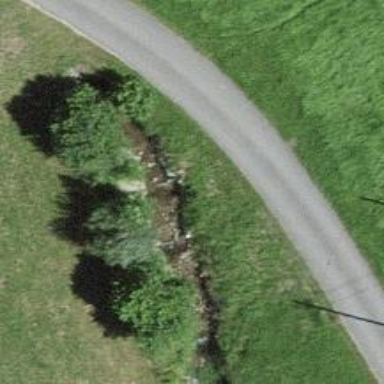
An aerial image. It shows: Culvert tunnel.